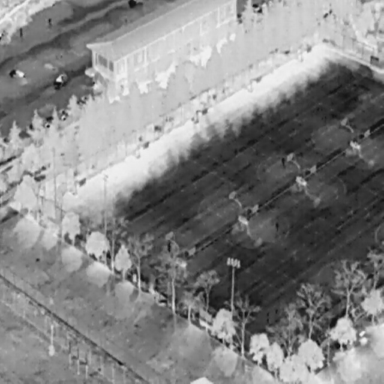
There are four People in the infrared image.